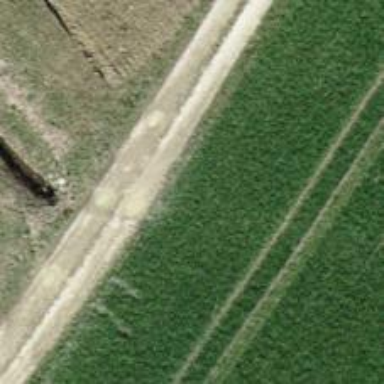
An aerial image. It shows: Culvert tunnel under ditch.